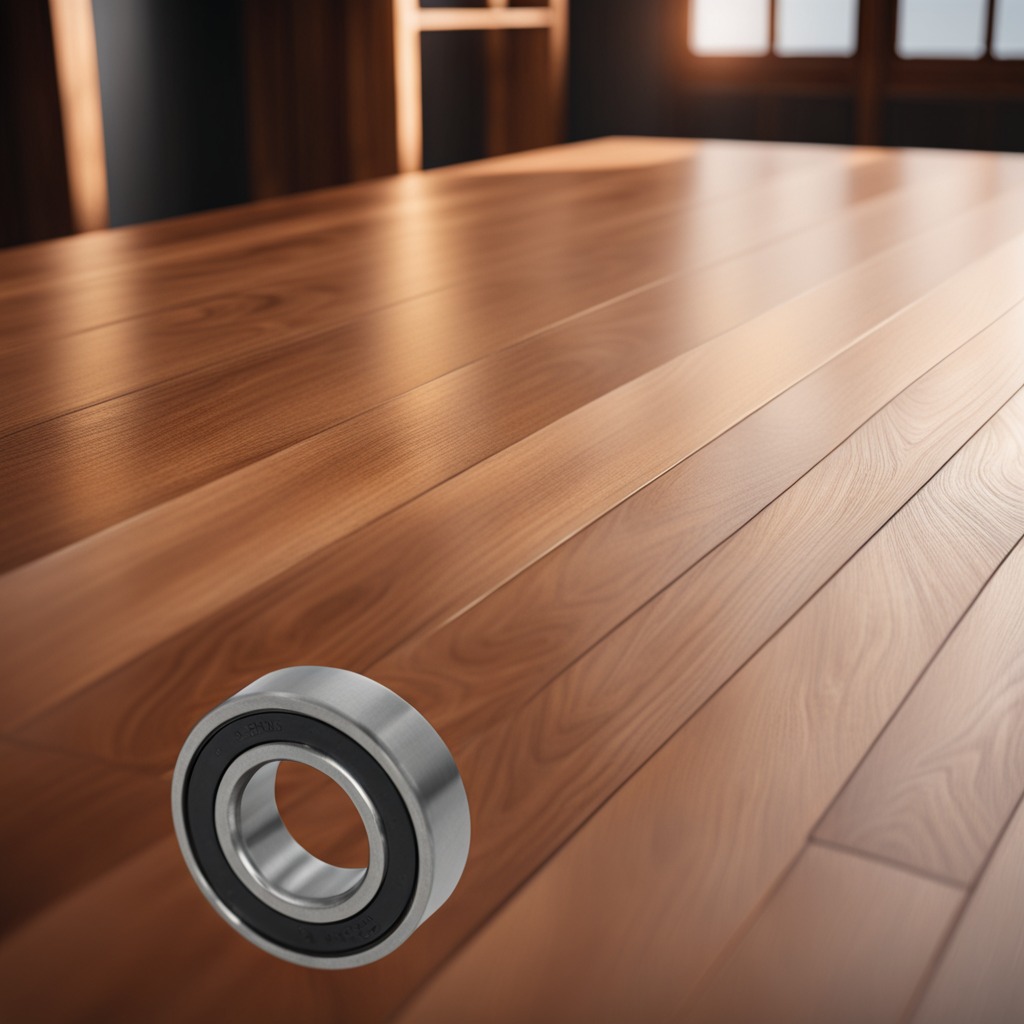
A metal ball bearing is lying on the wooden table.